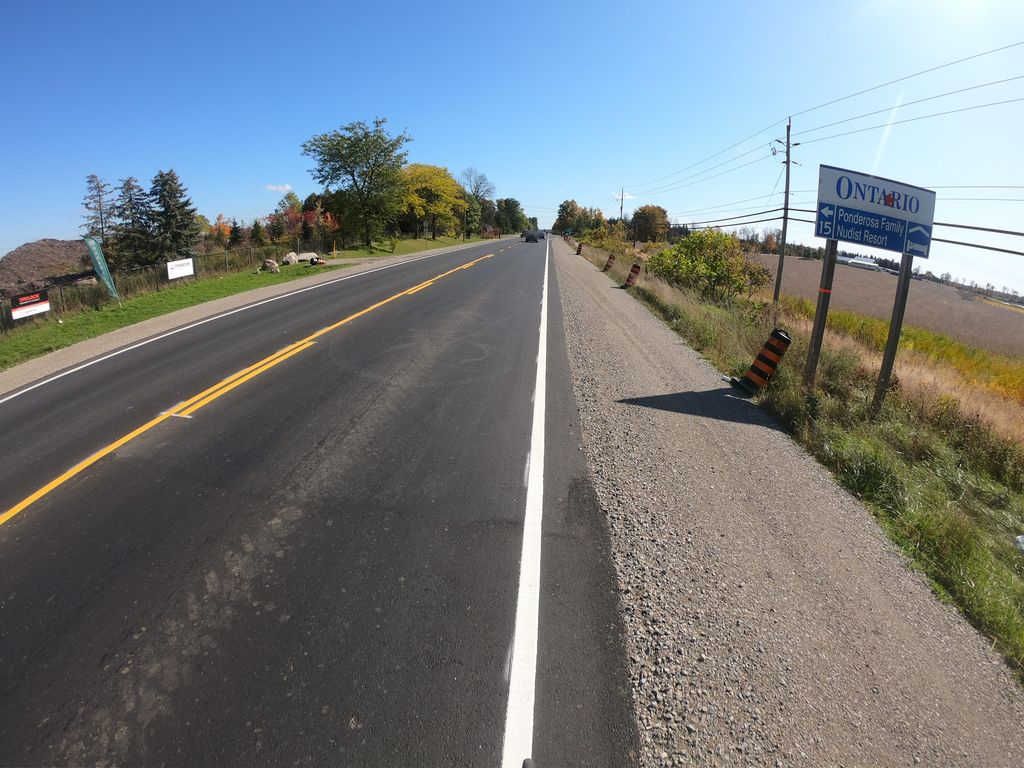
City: kitchener-waterloo